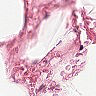
Metastatic tissue present: no